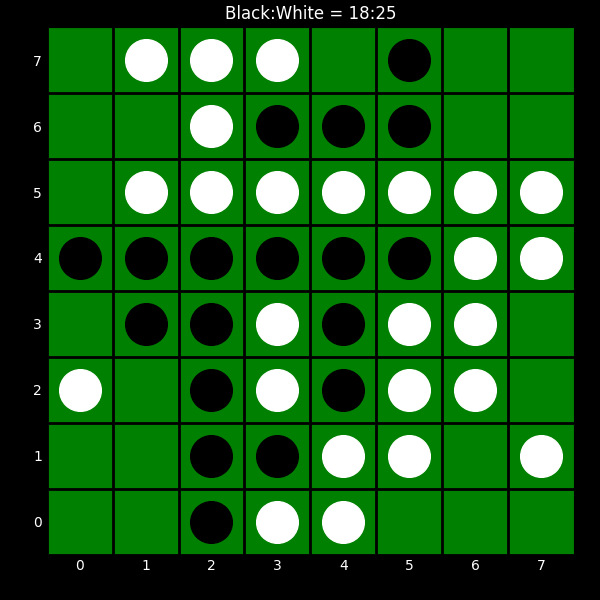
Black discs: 18
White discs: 25